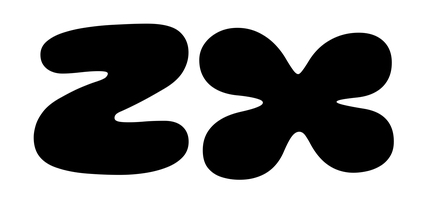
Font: Gluten_Black